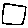
Label: square